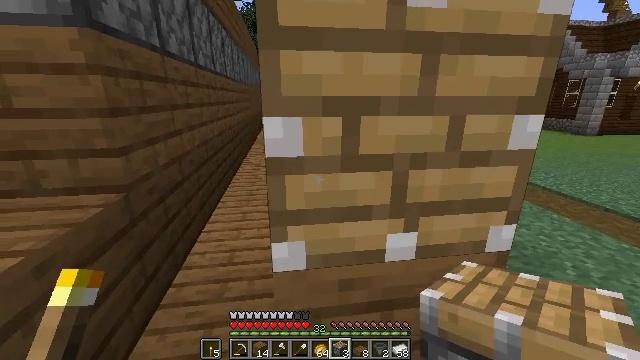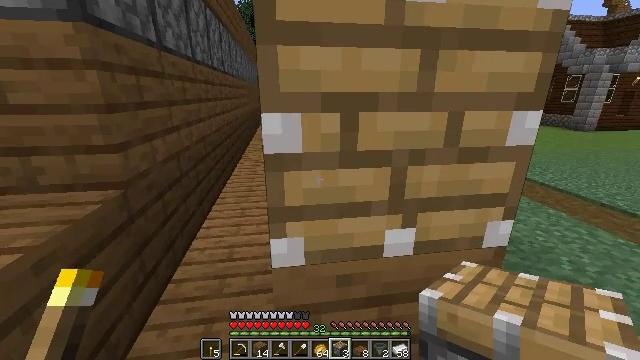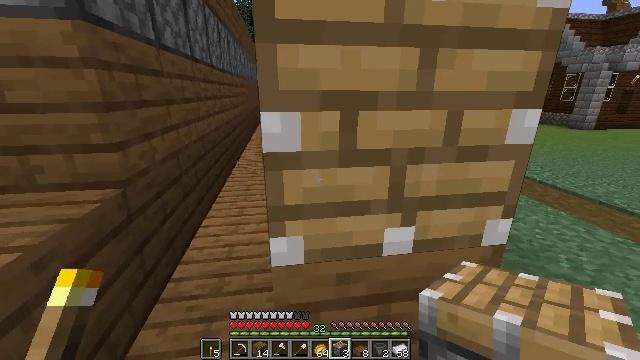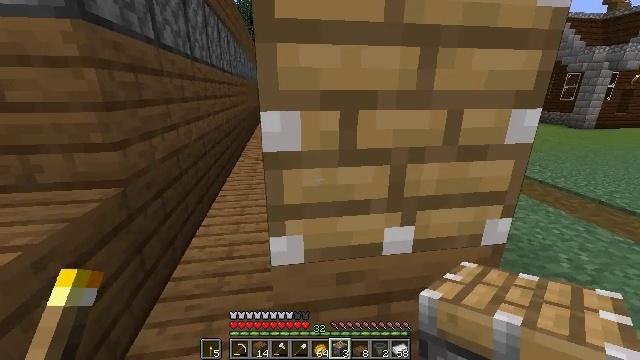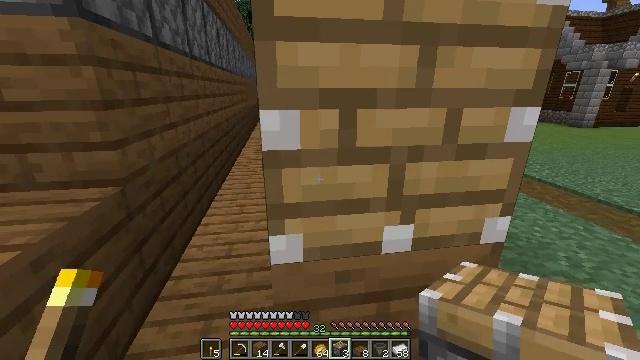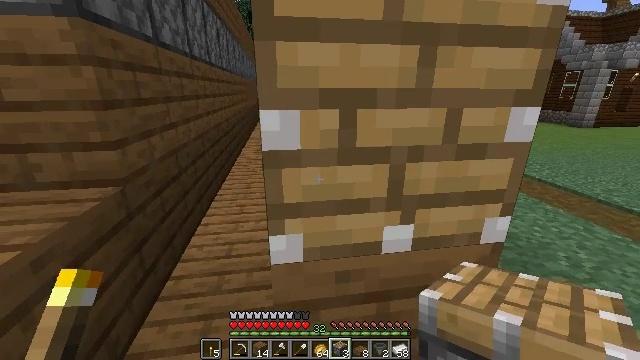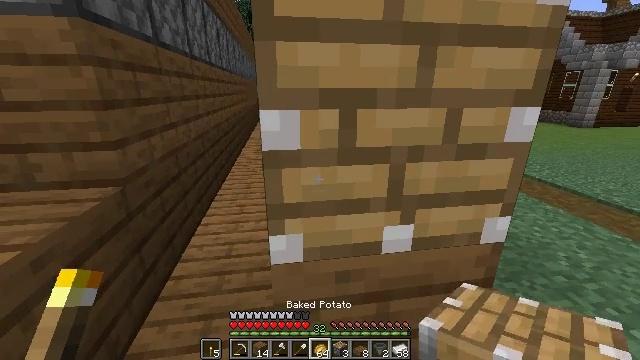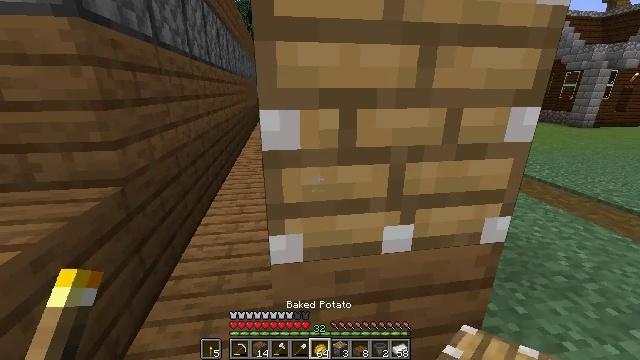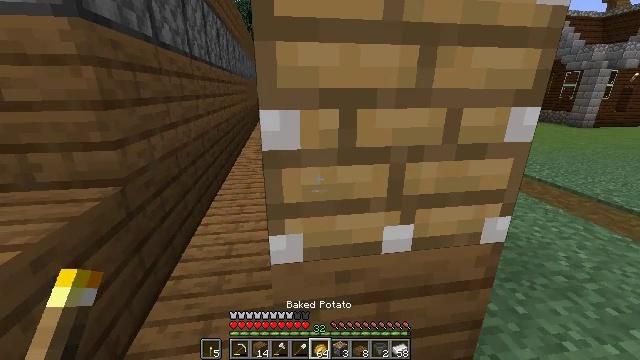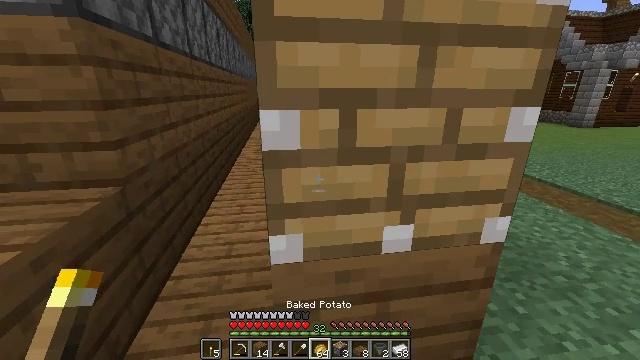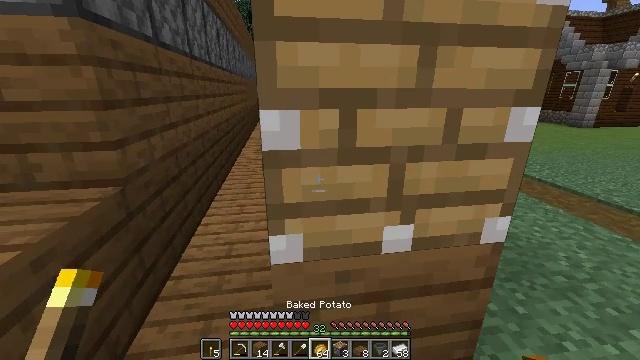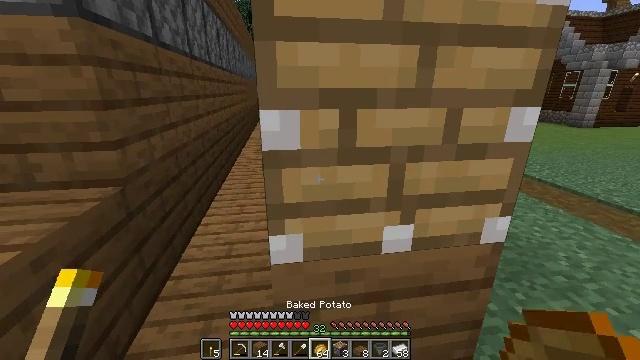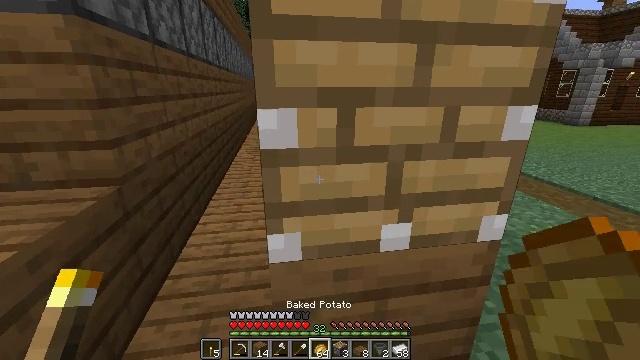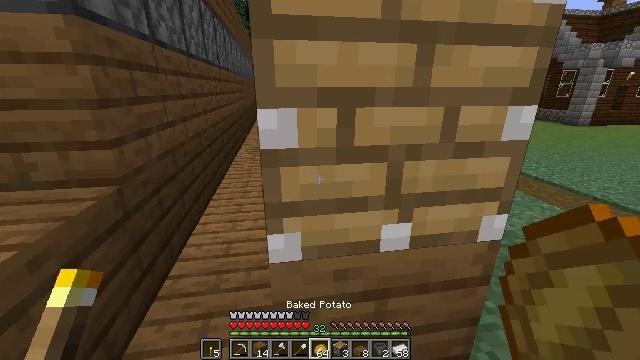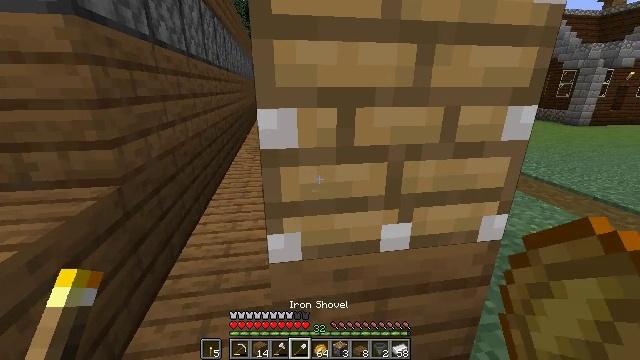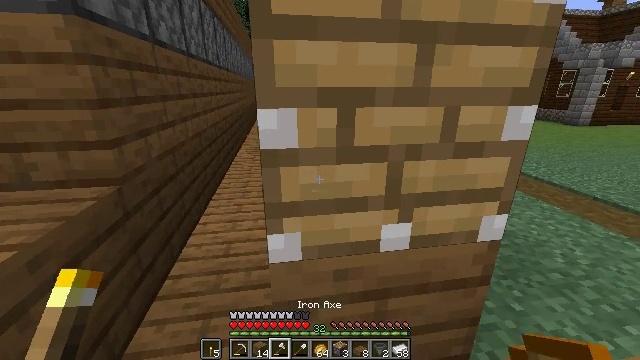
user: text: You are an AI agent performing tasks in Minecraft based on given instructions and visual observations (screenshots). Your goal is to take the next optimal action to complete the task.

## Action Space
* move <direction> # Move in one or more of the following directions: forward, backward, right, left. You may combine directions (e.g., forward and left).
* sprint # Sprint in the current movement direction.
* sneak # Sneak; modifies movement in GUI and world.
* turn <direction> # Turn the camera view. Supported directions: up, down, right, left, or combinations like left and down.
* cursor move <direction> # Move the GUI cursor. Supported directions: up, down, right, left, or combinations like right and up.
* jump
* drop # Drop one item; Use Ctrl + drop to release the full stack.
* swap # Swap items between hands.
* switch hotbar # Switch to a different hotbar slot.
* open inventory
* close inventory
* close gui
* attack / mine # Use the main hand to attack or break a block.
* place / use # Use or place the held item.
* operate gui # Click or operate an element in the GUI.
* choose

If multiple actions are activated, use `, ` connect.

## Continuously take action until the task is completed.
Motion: motion action
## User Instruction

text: Attack the piston to remove it.
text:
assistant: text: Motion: no_op
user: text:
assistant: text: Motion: no_op
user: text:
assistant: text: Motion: no_op
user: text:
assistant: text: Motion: no_op
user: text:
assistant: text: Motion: no_op
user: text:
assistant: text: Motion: no_op
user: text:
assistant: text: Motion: no_op
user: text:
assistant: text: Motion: no_op
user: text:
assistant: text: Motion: no_op
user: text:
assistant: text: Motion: no_op
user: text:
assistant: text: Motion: no_op
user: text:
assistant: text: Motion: no_op
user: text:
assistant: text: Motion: no_op
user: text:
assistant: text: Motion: no_op
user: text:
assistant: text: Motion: no_op
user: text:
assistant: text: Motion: no_op
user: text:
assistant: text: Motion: no_op
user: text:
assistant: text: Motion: turn right
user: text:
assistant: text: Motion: turn right
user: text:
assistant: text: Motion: turn right
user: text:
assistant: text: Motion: no_op
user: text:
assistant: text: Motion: no_op
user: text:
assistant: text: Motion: no_op
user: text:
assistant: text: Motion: no_op
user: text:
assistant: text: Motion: no_op
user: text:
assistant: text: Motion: no_op
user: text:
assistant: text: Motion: no_op
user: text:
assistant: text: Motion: no_op
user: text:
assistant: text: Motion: no_op
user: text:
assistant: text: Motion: no_op